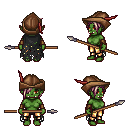
a pixel art fantasy rpg character, female body template, orc, green skin, black tattered cape, gold greaves, white blonde pixie cut hairstyle, leather cap, cloth bracers, spear, four views (front, back, left, right), 2x2 character sprite sheet, small pixel art, hard edges, no anti-aliasing